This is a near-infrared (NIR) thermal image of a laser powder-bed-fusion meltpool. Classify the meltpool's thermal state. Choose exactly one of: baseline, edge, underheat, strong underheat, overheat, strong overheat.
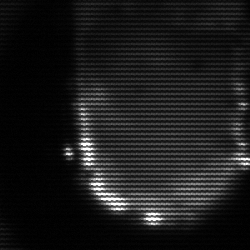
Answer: baseline